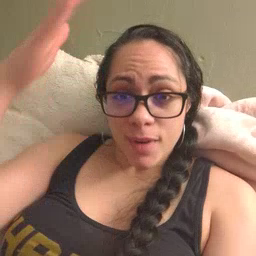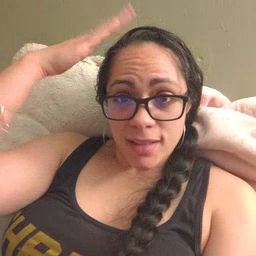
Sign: hat